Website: home-depot
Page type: payment
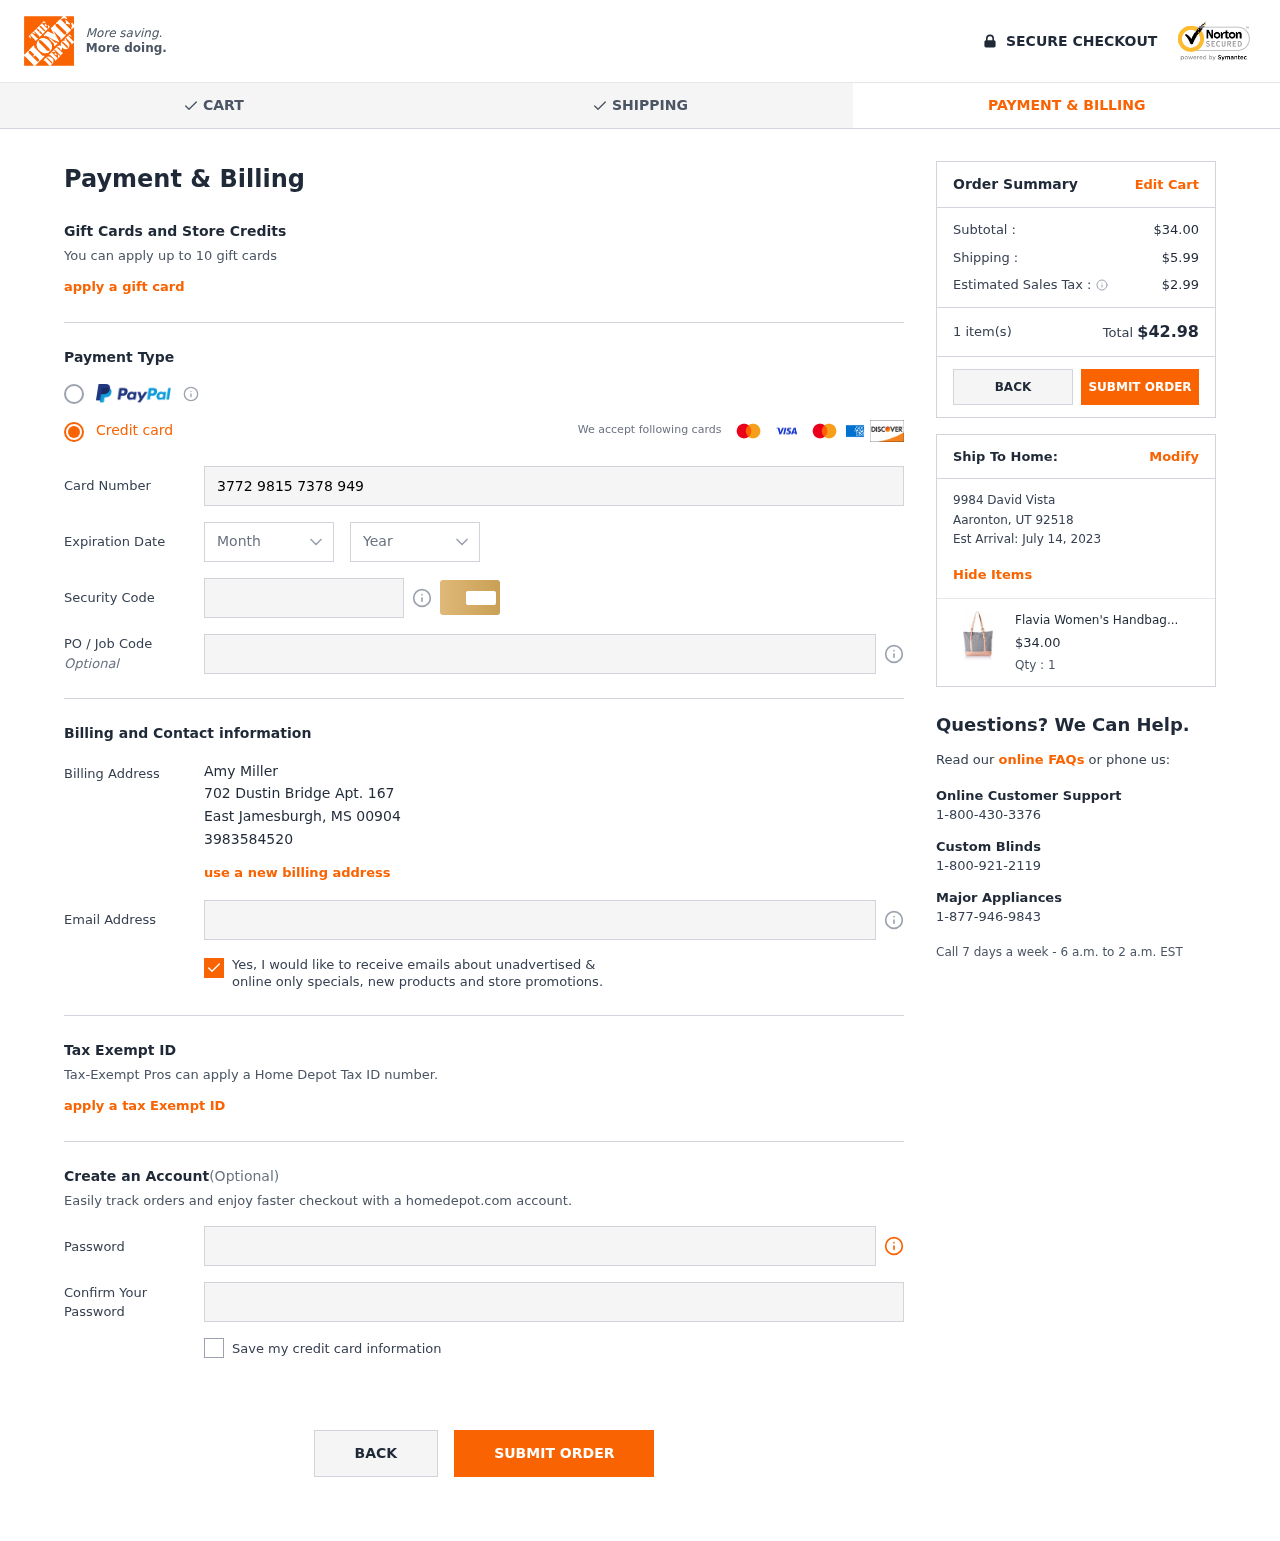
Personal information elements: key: PII_CARD_CVV
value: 8790
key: PII_CARD_EXPIRY_MONTH
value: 06
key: PII_CARD_EXPIRY_YEAR
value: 28
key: PII_CARD_NUMBER
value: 3772 9815 7378 949
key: PII_CITY
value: East Jamesburgh
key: PII_CITY2
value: Aaronton
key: PII_EMAIL
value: amymiller@yahoo.com
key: PII_FULLNAME
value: Amy Miller
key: PII_PHONE
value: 3983584520
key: PII_POSTCODE
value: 00904
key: PII_POSTCODE2
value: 92518
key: PII_STATE_ABBR
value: MS
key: PII_STATE_ABBR2
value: UT
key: PII_STREET
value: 702 Dustin Bridge Apt. 167
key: PII_STREET2
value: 9984 David Vista
Product elements: key: PRODUCT1_NAME
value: Flavia Women's Handbag (Lt Pink)
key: PRODUCT1_PRICE
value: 34
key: PRODUCT1_QUANTITY
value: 1
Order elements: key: ORDER_SUBTOTAL
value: $34.00
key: ORDER_SHIPPING_COST
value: $5.99
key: ORDER_TAX
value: $2.99
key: ORDER_NUM_ITEMS
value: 1 item(s)
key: ORDER_TOTAL
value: $42.98
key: ORDER_DELIVERY_DATE
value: July 14, 2023